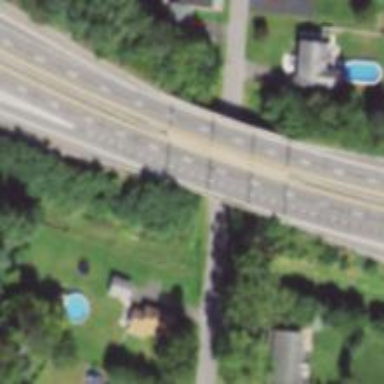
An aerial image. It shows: Asphalt bridge over expressway trunk road.